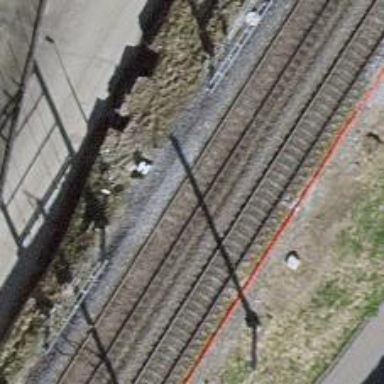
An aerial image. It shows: Railway signal.